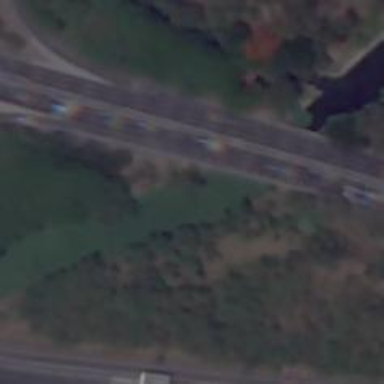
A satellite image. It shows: Bridge over motorway.